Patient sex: M
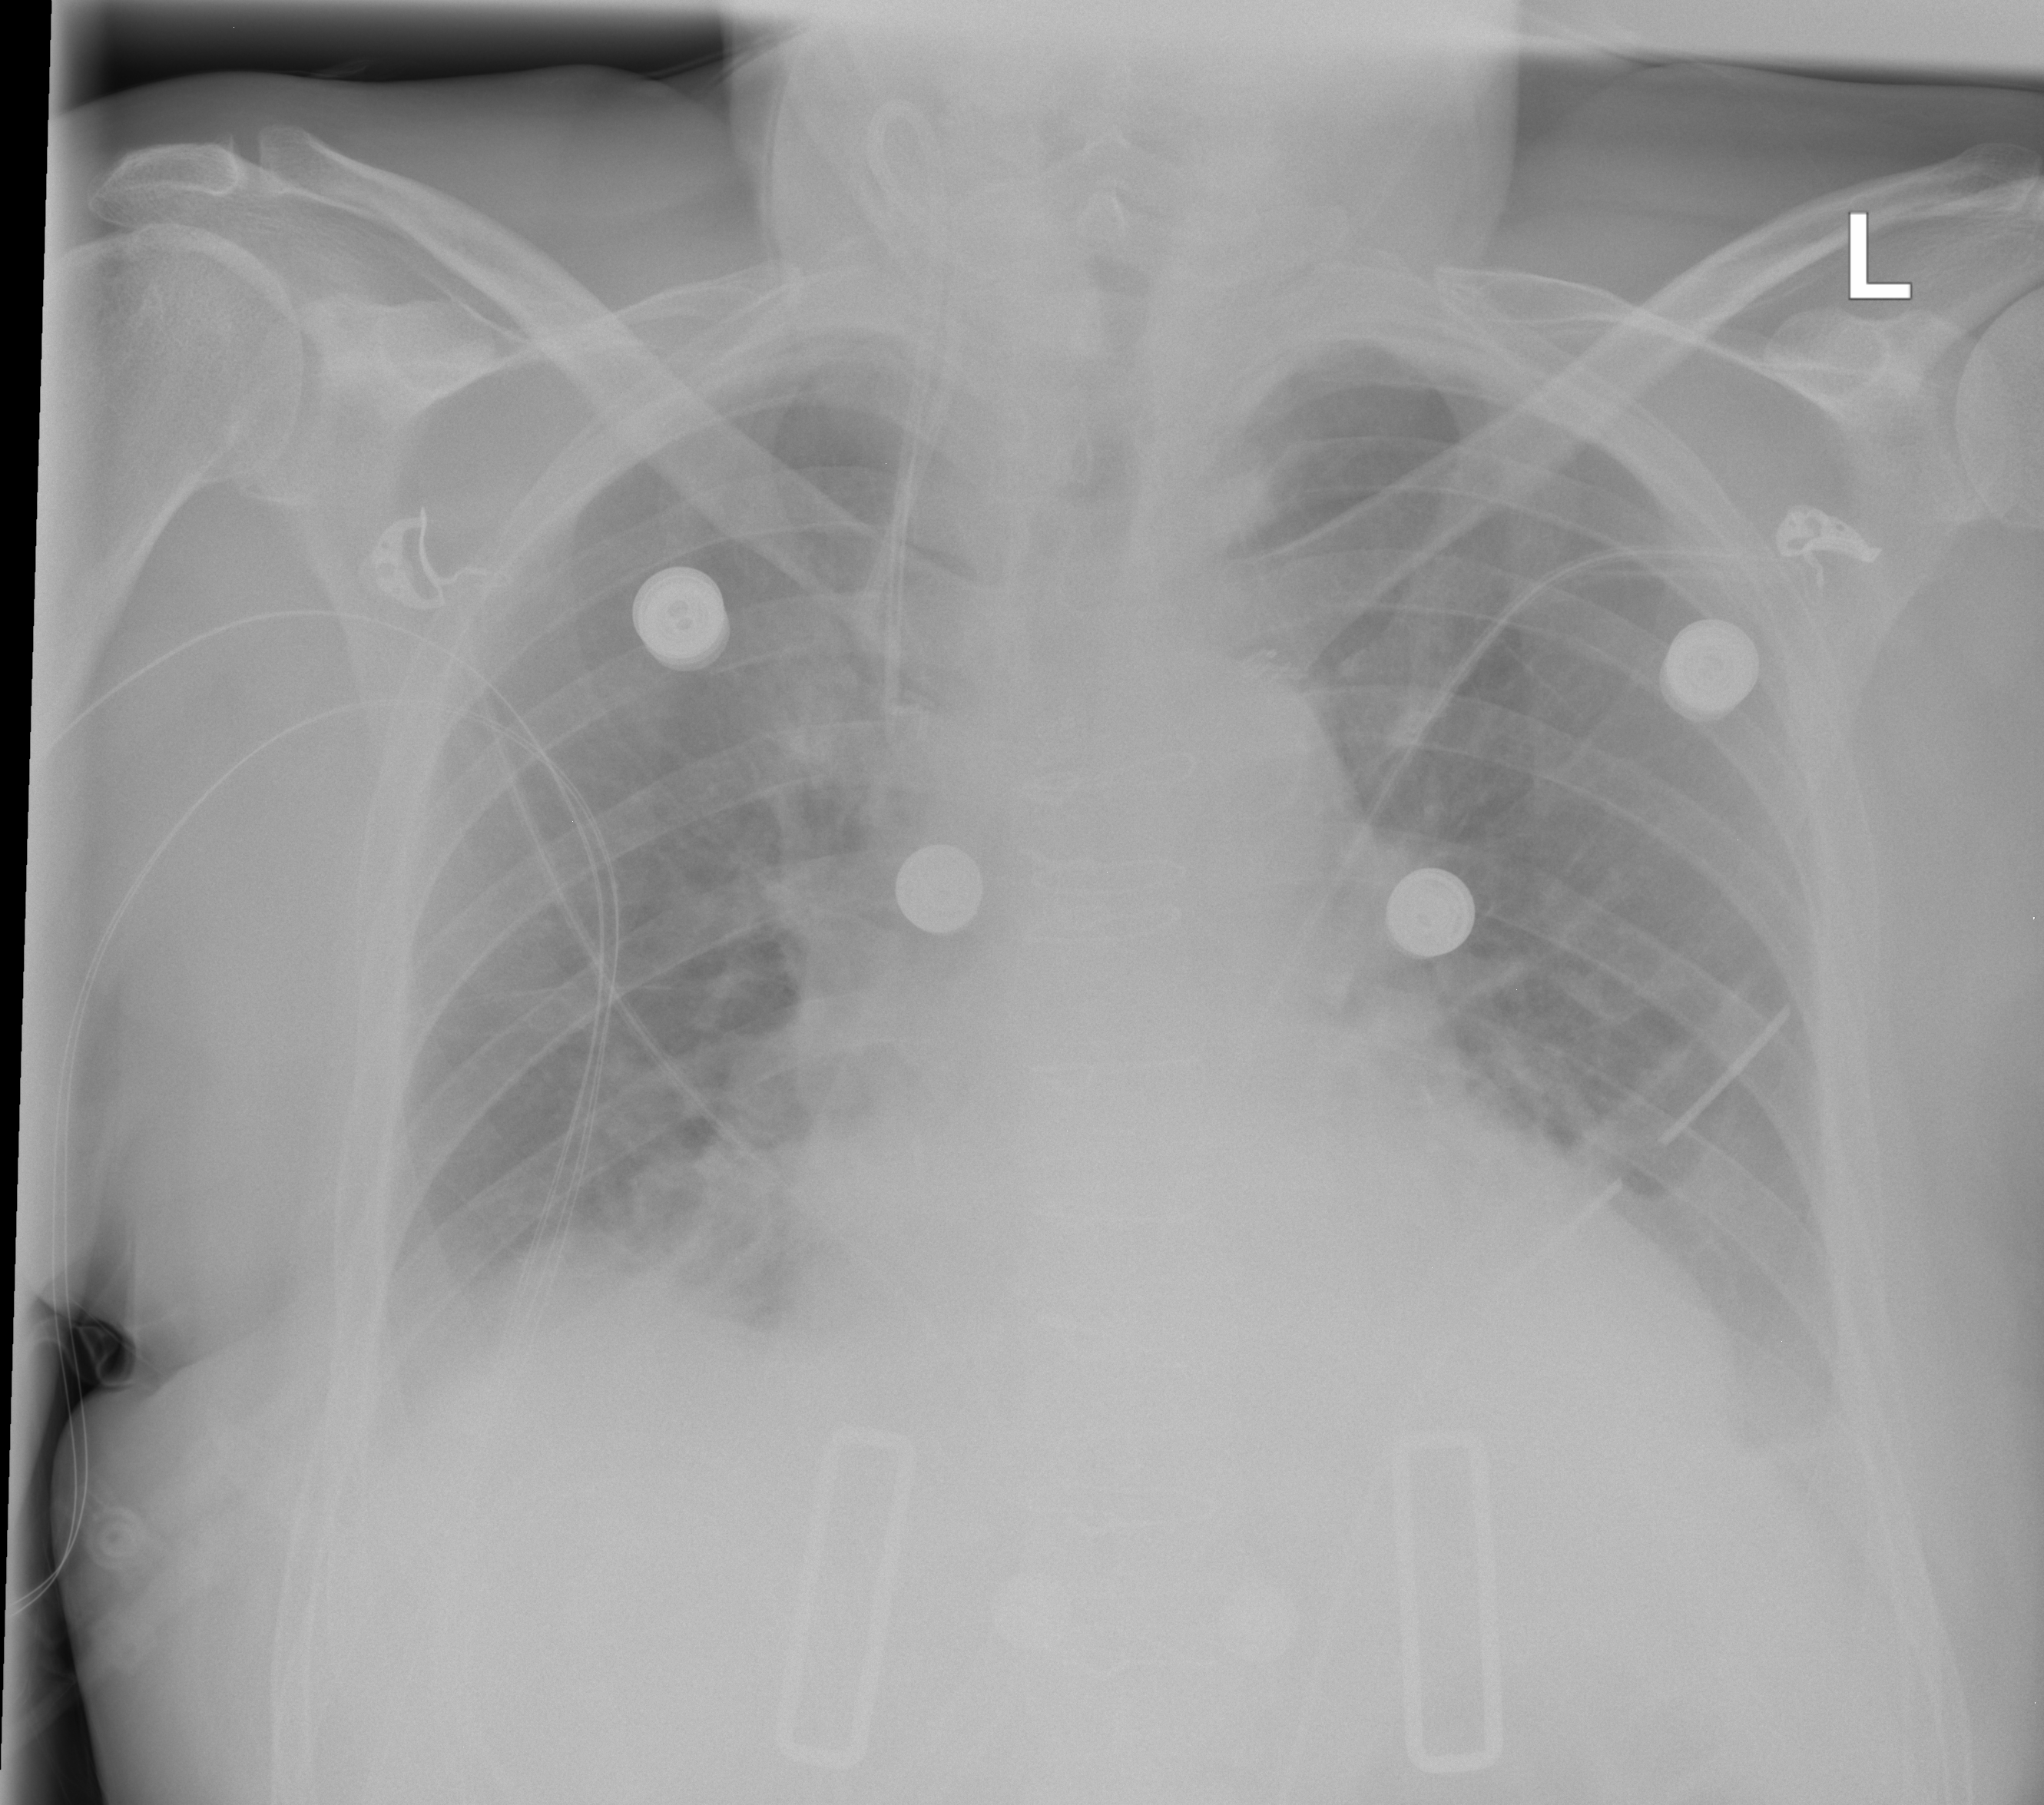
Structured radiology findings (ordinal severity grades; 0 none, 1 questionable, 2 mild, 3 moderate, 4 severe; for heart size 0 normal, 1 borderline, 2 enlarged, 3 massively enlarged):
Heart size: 0
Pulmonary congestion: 0
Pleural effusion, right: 2
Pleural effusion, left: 2
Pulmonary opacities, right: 0
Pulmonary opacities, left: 0
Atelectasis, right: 2
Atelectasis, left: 2